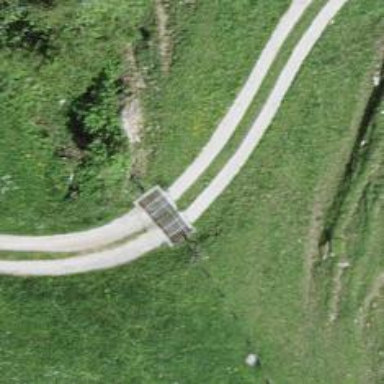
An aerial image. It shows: Cattle grid barrier.